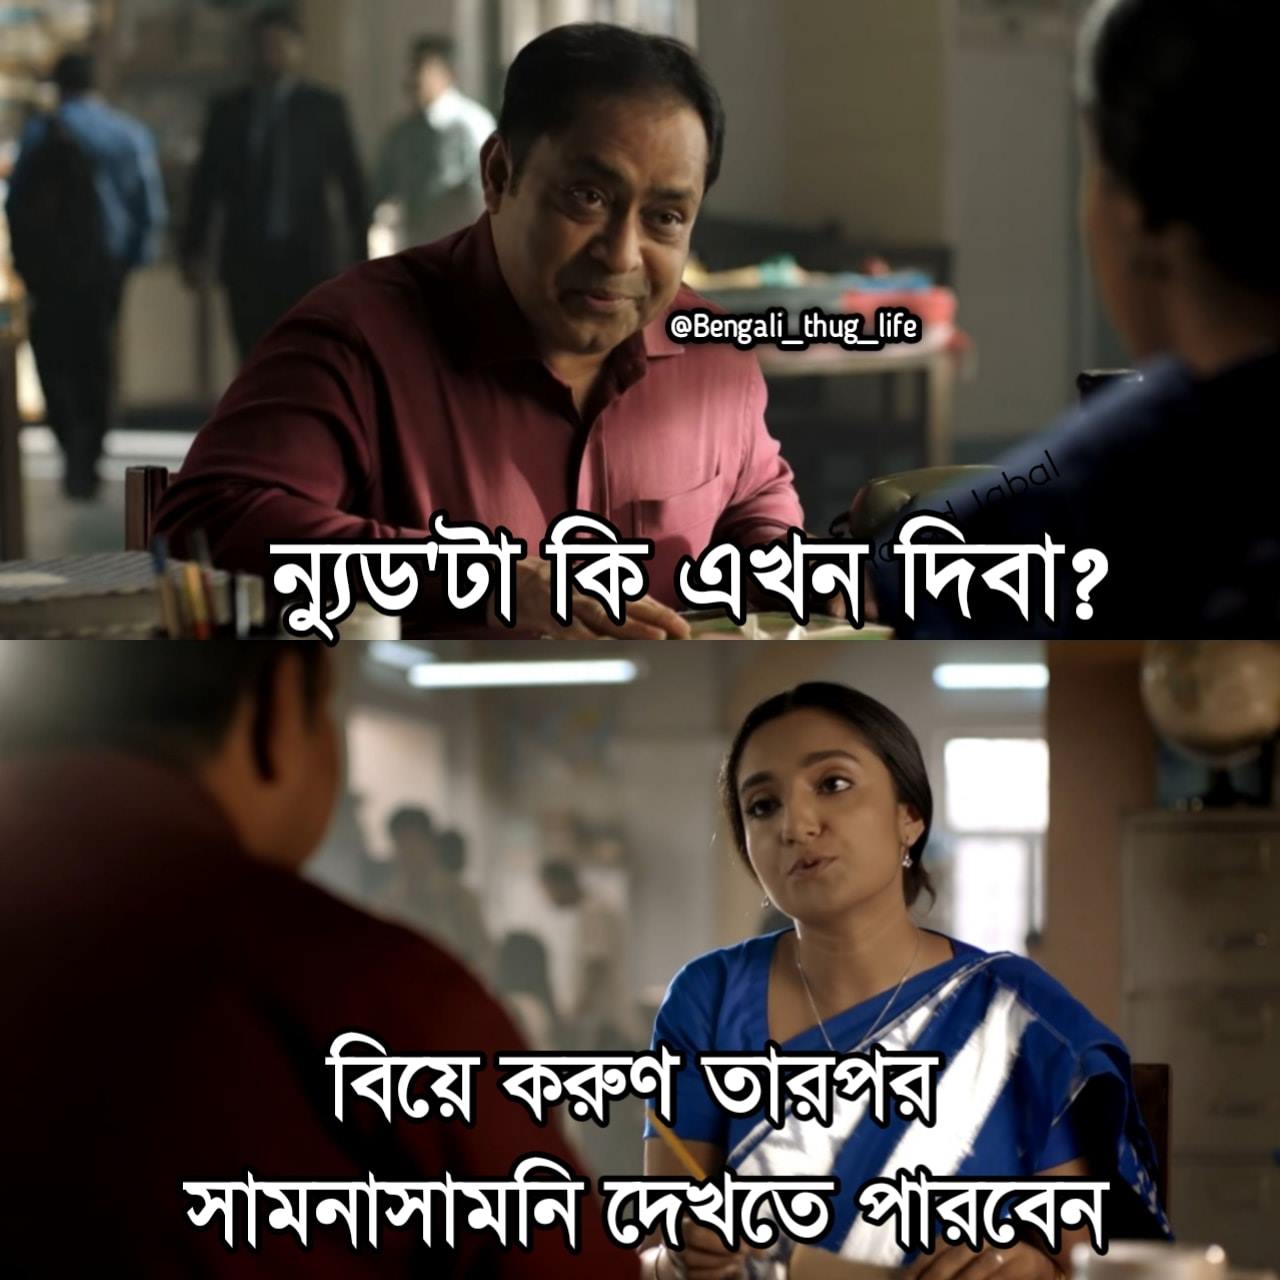
Text: ন্যুড'টা কি এখন দিবা ? বিয়ে করুণ তারপর সামনাসামনি দেখতে পারবেন
Label: Hate
Hate category: Personal Offence
Targeted group: Individual